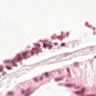
Metastatic tissue present: no